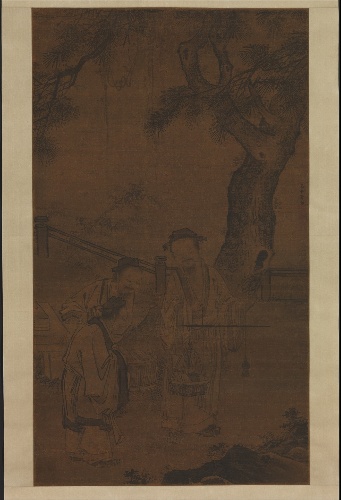
Title: 明     郭詡     稱書圖     軸|Weighing Books
Artist: Guo Xu
Artist bio: Chinese, 1456–1532
Date: early 16th century
Object type: Hanging scroll
Classification: Paintings
Medium: Hanging scroll; ink and color on silk
Culture: China
Period: Ming dynasty (1368–1644)
Dimensions: Image: 48 3/8 x 28 in. (122.9 x 71.1 cm)
Overall with mounting: 103 x 34 1/8 in. (261.6 x 86.7 cm)         
Overall with knobs: 103 x 38 3/8 in. (261.6 x 97.5 cm)
Department: Asian Art
Credit line: Friends of Asian Art, Purchase, The B. Y. Lam Foundation Gift, 1997
Accession year: 1997
Repository: Metropolitan Museum of Art, New York, NY
Tags: Scales|Books|Men